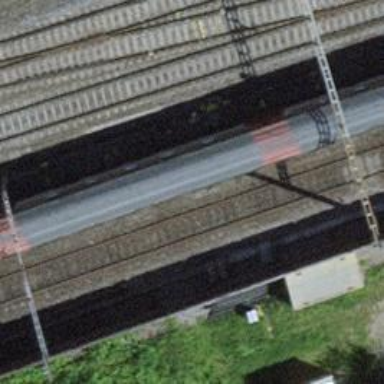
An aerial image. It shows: Railway track with contact lines for electrification.